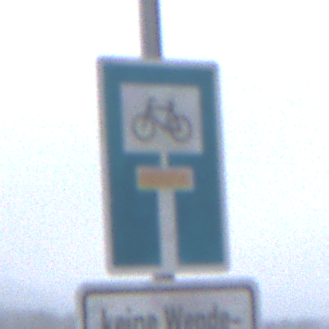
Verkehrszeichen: SackgasseRadverkehrDurchlaessig
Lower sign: HinweisGeaenderteVorfahrtVerkehrsfuehrungVerkehrsregelung3
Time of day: MorningAfternoon
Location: Outdoor (Suburban)
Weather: Overcast
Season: NotSpecified
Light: Natural